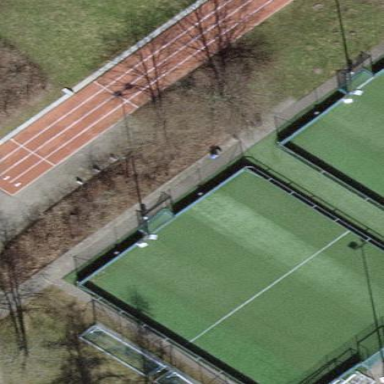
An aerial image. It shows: Pitch for leisure activities.